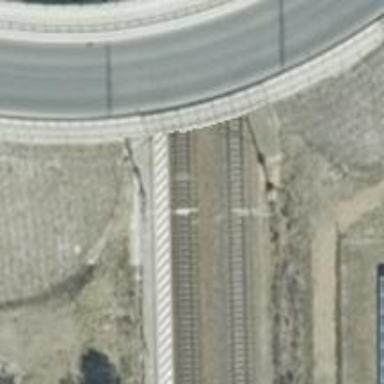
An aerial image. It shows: Milestone along the railway with catenary mast.